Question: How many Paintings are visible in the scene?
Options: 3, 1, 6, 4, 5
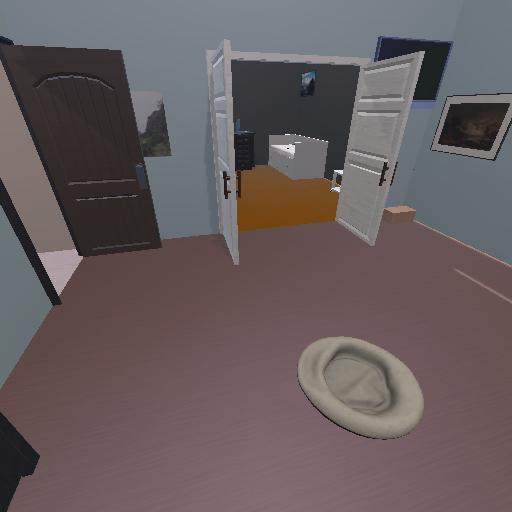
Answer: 3